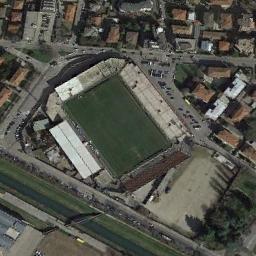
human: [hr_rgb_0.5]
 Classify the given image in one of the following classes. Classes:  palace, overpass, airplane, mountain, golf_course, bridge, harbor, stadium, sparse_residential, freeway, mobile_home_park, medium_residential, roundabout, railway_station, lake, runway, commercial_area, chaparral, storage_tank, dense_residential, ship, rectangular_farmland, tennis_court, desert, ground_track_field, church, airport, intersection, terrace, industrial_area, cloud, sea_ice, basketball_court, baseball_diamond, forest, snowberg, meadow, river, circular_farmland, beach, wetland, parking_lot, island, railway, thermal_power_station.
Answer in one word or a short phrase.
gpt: stadium